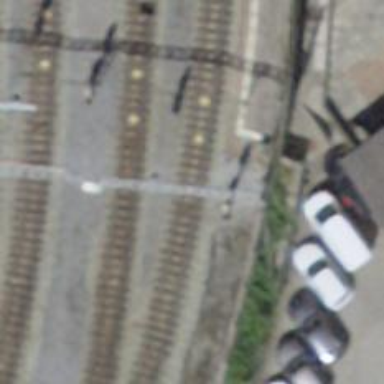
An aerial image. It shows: Railway signal.